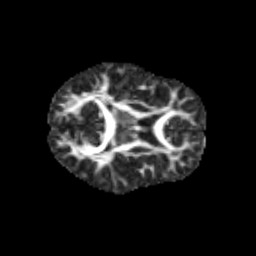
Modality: FA
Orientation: axial
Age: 10
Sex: female
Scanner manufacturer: siemens
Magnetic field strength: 3 T
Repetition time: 3.8 s
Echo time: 0.07 s